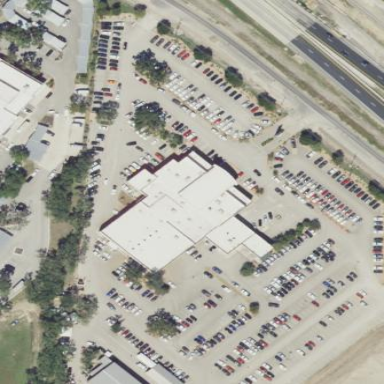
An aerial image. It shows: Car shop building.